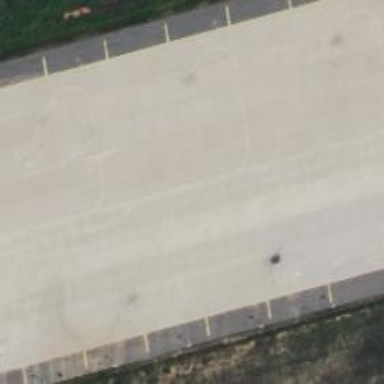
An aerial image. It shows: Image of taxiway at airport.